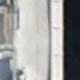
Vehicle type: Motorcycle